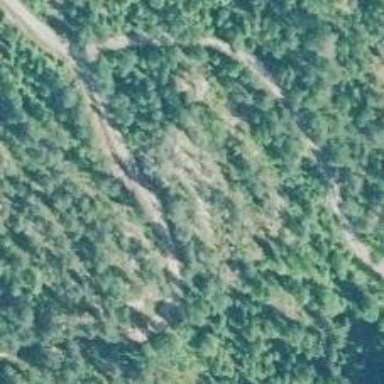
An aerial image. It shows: Natural cliff.